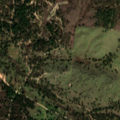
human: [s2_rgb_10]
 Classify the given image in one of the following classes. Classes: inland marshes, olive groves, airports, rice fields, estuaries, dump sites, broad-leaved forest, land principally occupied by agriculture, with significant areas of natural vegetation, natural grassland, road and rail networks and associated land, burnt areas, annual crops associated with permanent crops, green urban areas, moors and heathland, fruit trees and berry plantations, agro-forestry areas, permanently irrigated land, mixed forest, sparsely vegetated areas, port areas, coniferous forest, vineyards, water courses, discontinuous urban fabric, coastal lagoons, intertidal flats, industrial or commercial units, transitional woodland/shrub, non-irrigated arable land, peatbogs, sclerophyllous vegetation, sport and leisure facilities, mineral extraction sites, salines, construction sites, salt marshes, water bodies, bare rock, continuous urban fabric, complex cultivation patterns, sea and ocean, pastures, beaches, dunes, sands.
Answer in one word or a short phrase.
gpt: non-irrigated arable land, agro-forestry areas